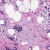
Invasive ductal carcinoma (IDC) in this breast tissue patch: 0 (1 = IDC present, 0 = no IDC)